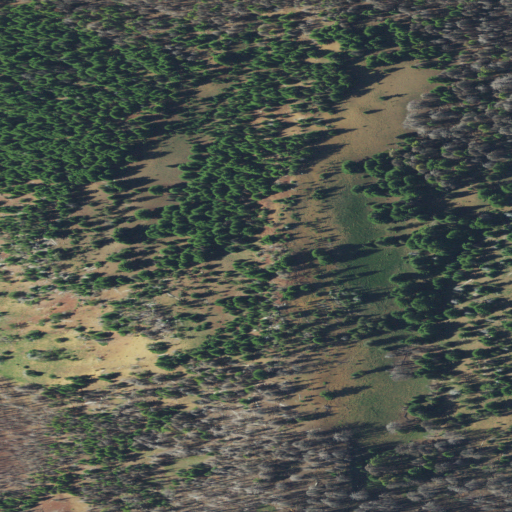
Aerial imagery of crater(s) in Oregon named Harlow Crater containing evergreen forest, grassland, and shrub